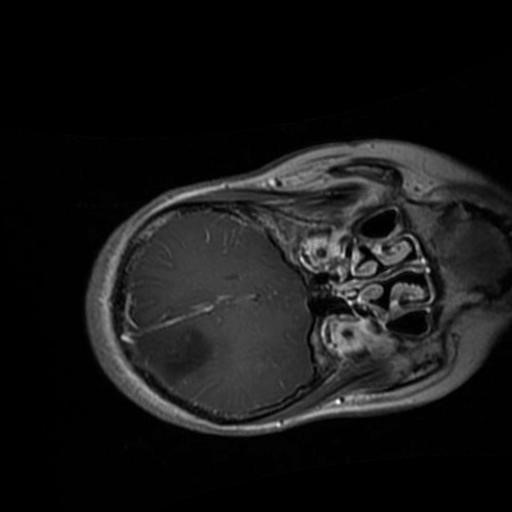
Label: brain_glioma